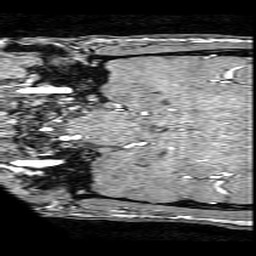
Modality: angio
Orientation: coronal
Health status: ill
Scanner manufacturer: philips
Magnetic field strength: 3 T
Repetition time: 0.01827 s
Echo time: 0.003371 s